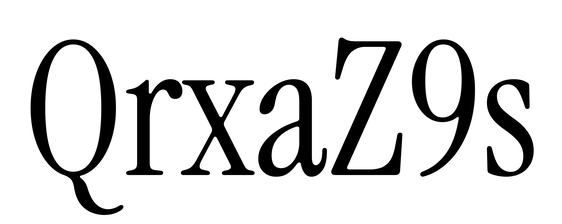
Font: InstrumentSerif-Regular